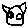
Label: cat